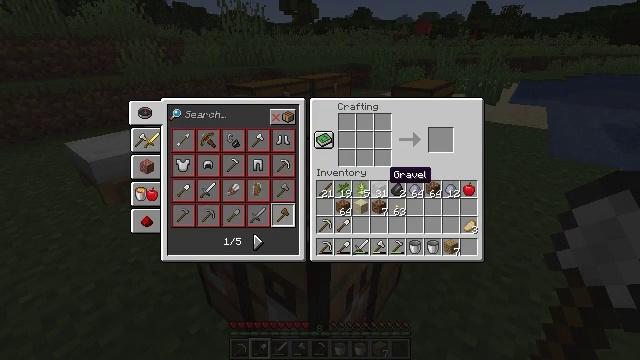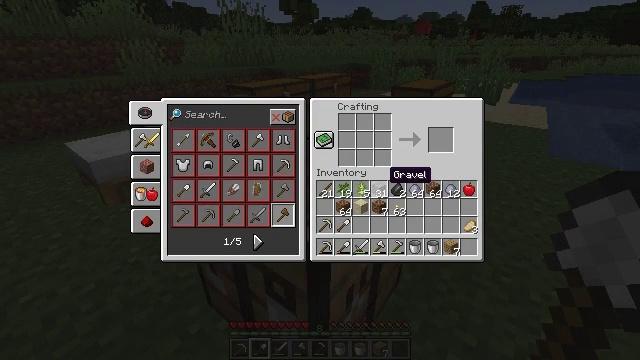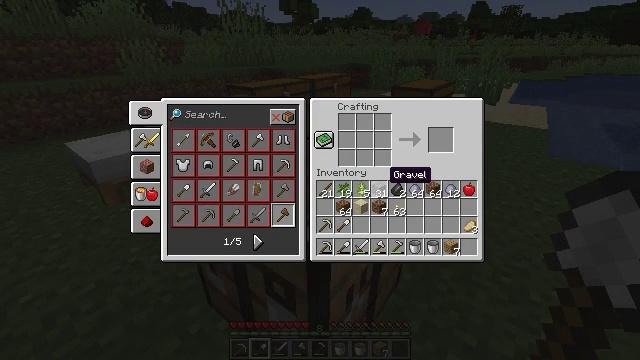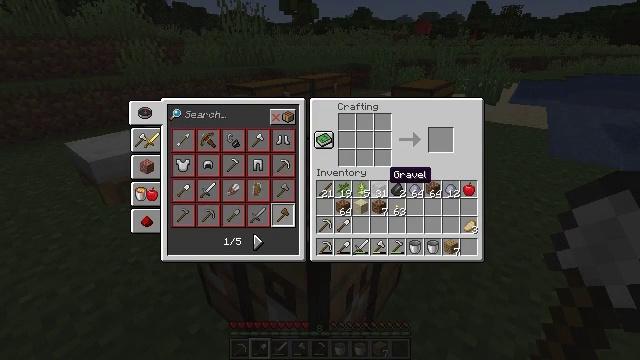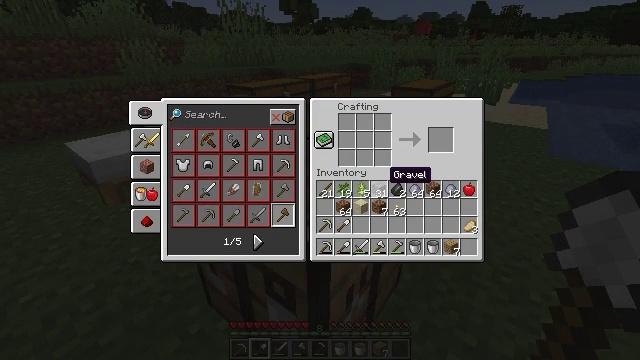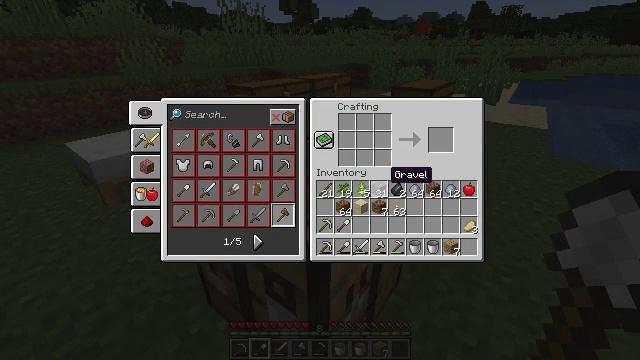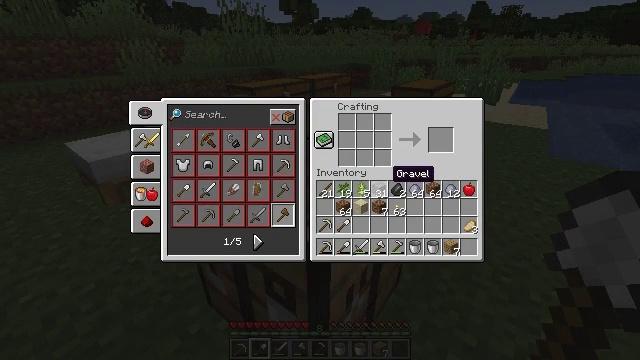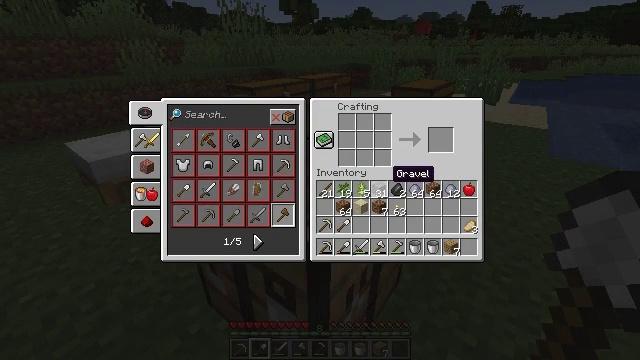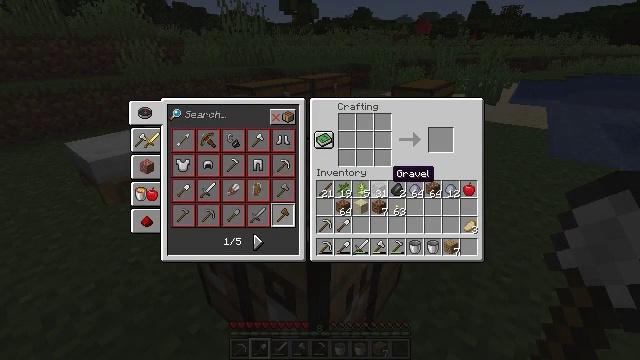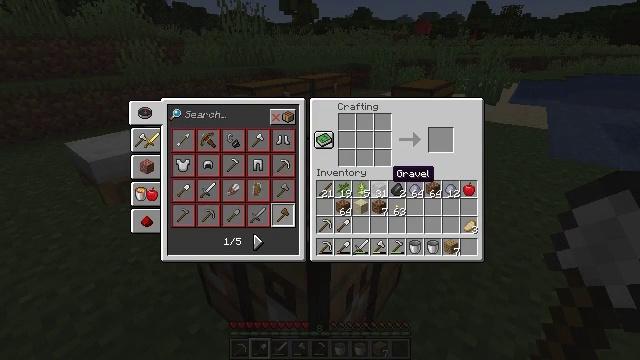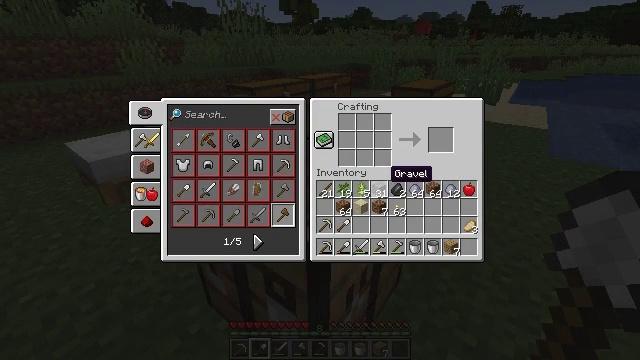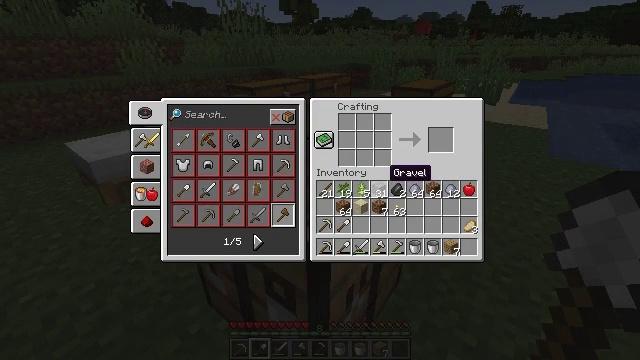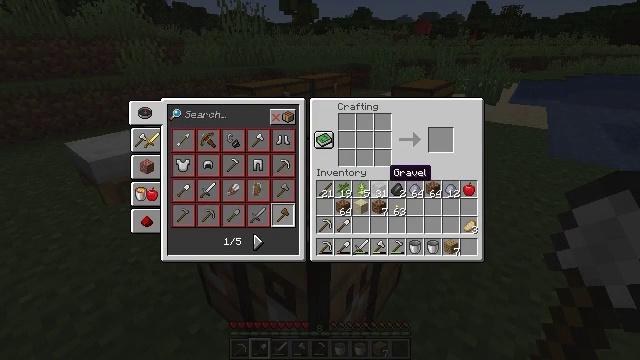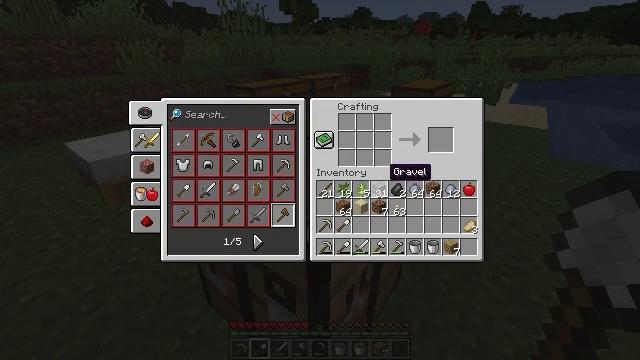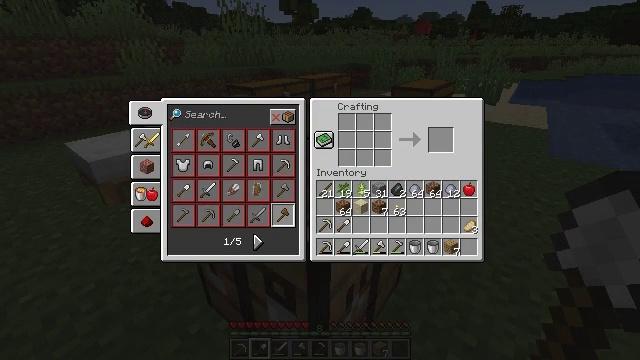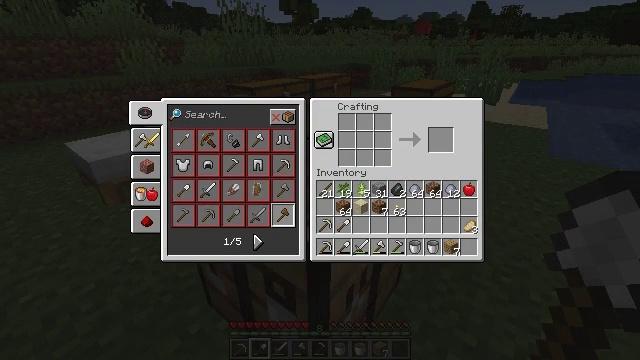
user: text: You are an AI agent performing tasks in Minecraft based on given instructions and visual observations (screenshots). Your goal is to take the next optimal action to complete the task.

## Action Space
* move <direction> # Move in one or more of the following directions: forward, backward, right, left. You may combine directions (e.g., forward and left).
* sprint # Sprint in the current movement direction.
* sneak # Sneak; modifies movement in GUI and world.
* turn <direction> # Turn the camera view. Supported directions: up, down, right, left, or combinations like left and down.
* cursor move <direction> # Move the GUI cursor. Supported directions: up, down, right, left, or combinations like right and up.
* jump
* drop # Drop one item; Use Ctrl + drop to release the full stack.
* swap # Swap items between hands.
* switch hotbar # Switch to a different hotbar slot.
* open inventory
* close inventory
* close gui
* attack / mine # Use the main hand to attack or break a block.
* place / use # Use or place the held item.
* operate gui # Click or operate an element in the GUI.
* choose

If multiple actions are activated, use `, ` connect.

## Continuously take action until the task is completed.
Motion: motion action
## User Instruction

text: Use the crafting table to make a fletching table.
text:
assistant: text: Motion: no_op
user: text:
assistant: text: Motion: no_op
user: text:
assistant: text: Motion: no_op
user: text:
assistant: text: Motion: no_op
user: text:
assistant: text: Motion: no_op
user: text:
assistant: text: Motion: no_op
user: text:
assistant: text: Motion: no_op
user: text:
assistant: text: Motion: no_op
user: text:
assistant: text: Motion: no_op
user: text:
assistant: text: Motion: no_op
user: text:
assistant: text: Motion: no_op
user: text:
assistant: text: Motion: no_op
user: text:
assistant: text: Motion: no_op
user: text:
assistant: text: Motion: no_op
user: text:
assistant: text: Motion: no_op
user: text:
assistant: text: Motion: no_op
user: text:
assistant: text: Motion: no_op
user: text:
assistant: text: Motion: no_op
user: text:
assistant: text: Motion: no_op
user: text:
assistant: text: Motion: no_op
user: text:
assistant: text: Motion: no_op
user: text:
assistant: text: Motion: no_op
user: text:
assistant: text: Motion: no_op
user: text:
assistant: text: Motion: no_op
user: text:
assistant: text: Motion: cursor move right and up
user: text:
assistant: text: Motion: cursor move right
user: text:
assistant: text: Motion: cursor move right
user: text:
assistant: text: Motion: no_op
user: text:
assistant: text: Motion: no_op
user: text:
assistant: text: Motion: no_op